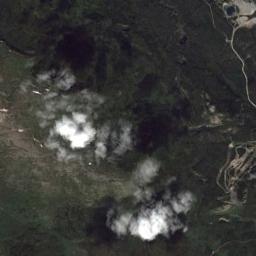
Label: cloud